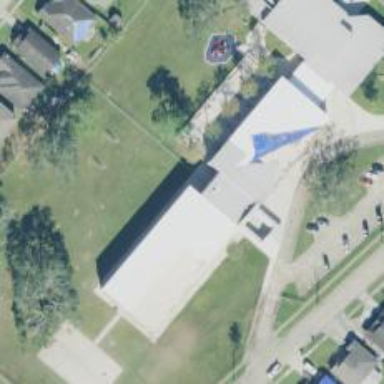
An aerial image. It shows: School.